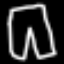
Label: pants